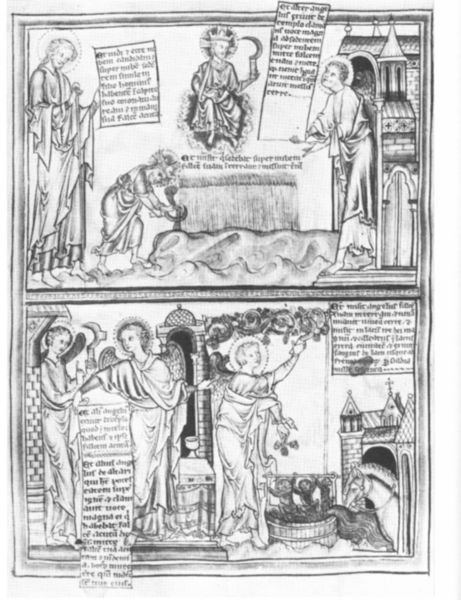
Titel: Apokalypse Bilderbuch
Institution: New York, Pierpont Morgan Library
Schlagwörter: feuer, mann, wasser, frauen, menschen, frau, männer, schwarz, weiss, zeichnung, gebäude, ornament, falten, geschichte, rahmen, kirche, blatt, girlande, krone, brunnen, pferd, turm, engel, schrift, bogen, zwei, ernte, korn, grafik, könig, inschrift, tor, buch, burg, türme, druck, schwarzweiss, sichel, seite, text, bleistift, buchdruck, heiligenschein, grab, jesus, mittelalter, schriftrolle, buck, heilige, urkunde, bote, sense, zeichnungen, inschriften, tafeln, bildergeschichte, bringen, illustrationen, evangeliar, regina, recto, säkul, dsense, dense